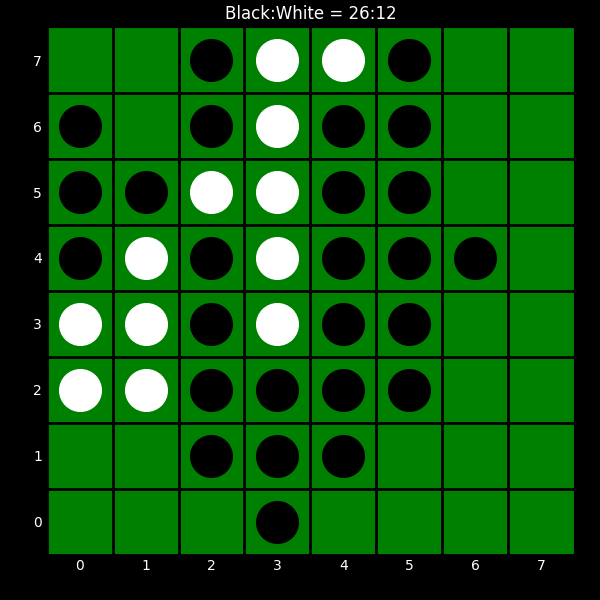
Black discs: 26
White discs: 12